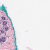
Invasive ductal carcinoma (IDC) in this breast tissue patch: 0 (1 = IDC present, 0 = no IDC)